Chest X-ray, PA view. Patient: 22 years old, sex M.
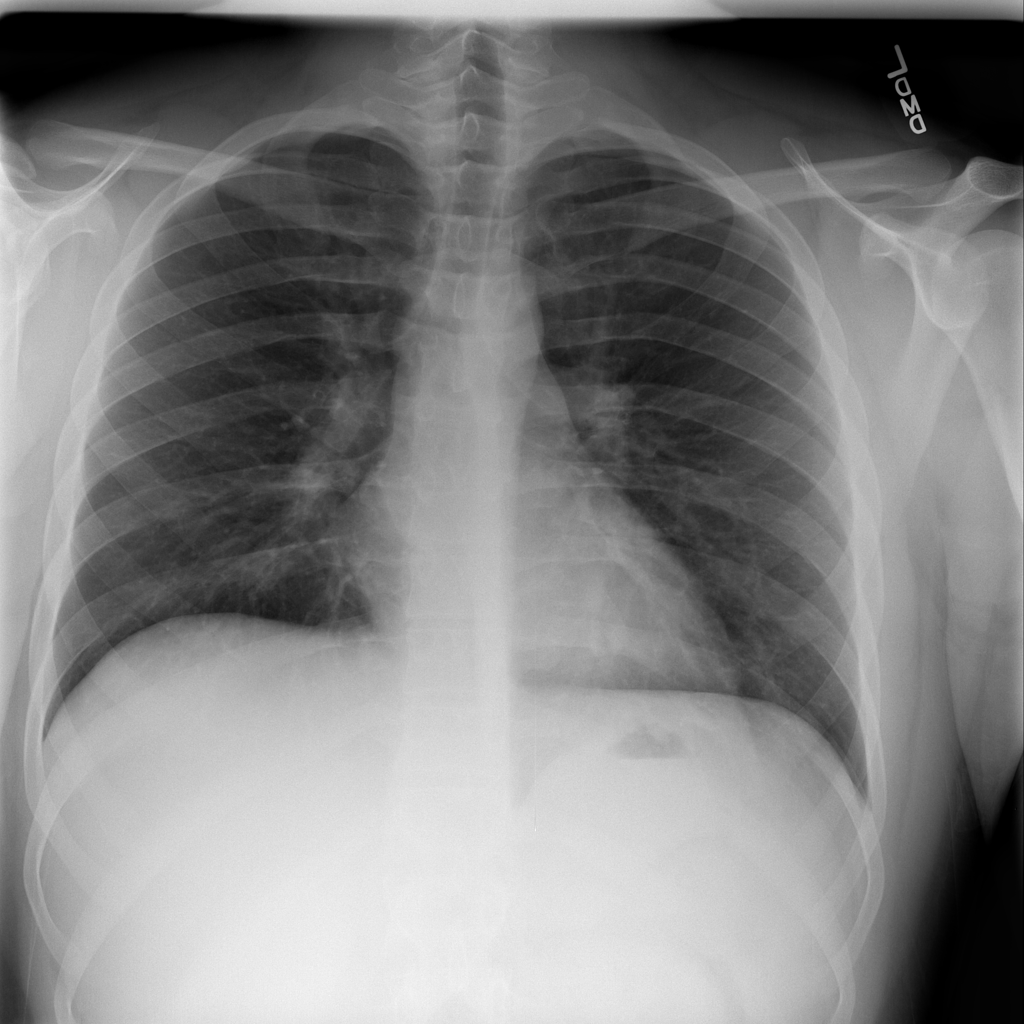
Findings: No Finding